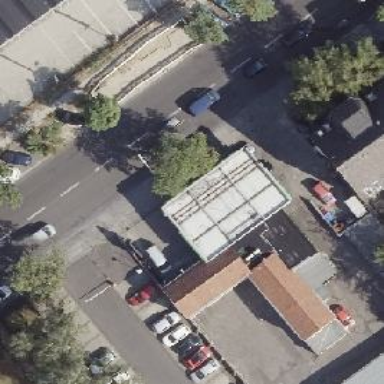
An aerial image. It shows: View of roof of building.